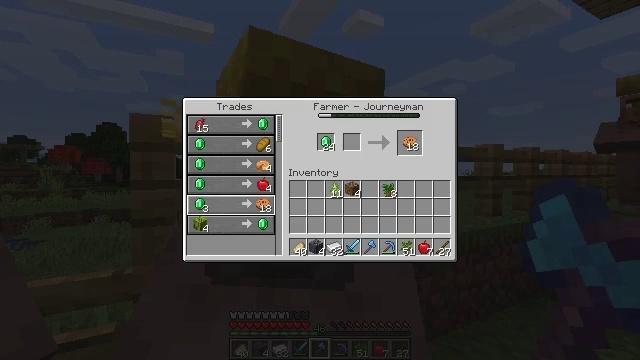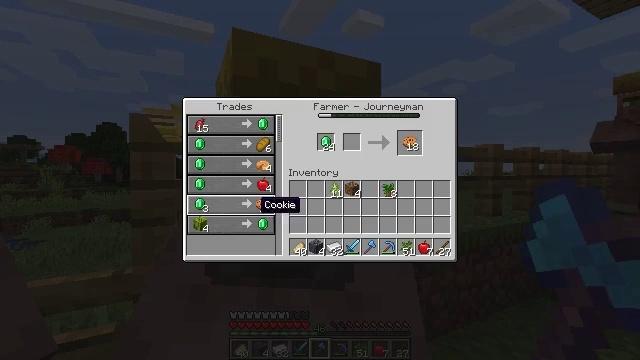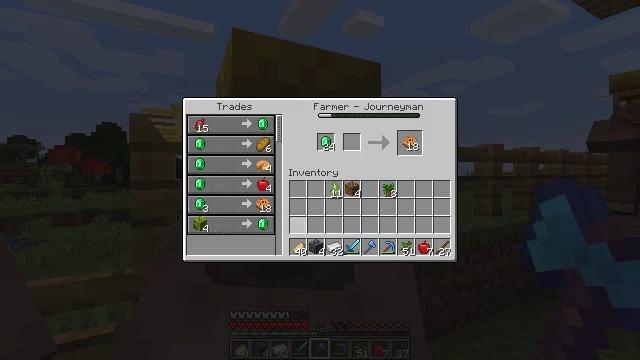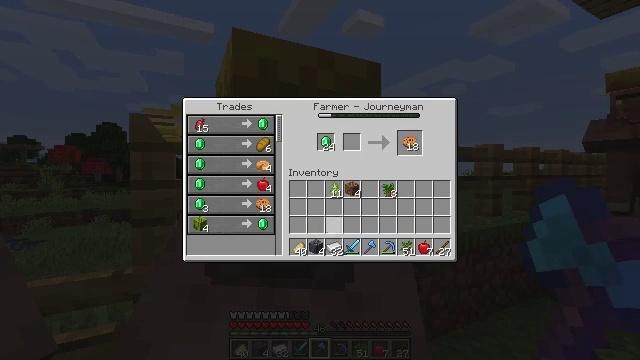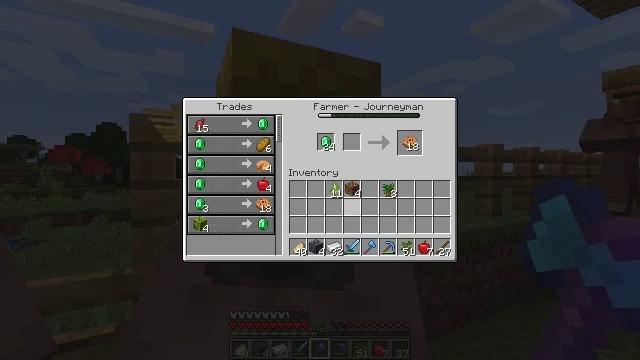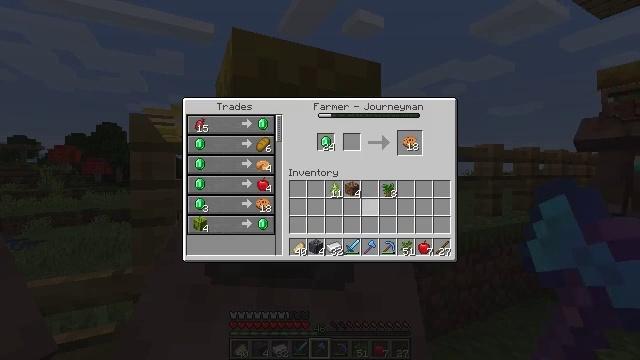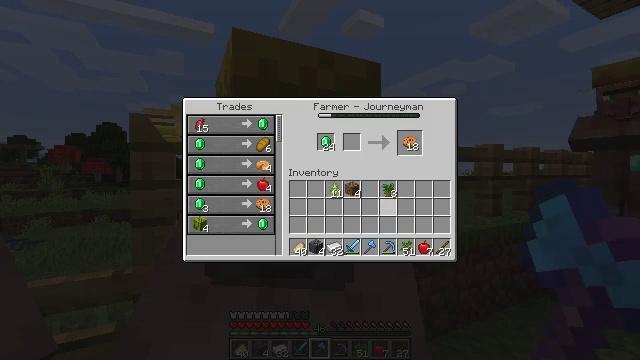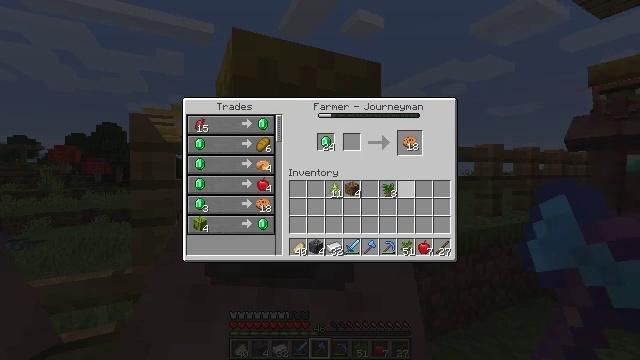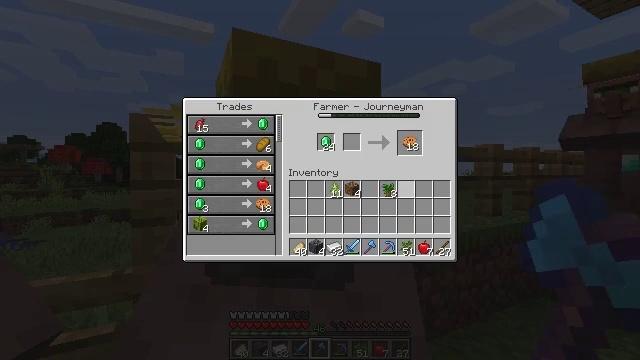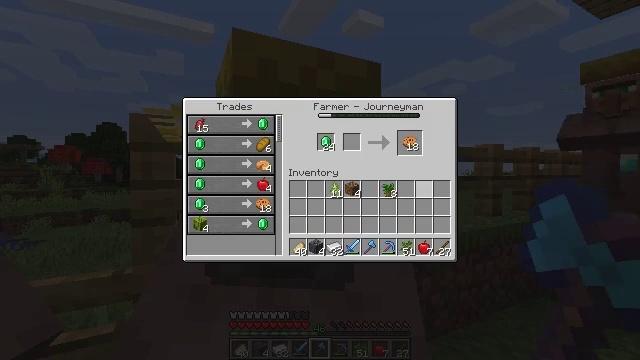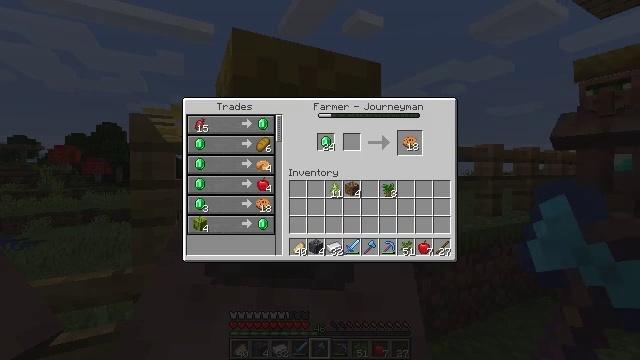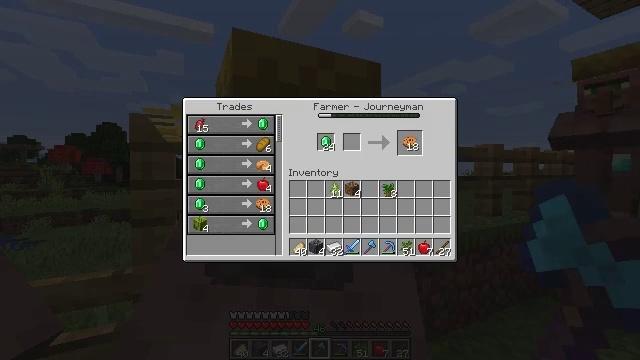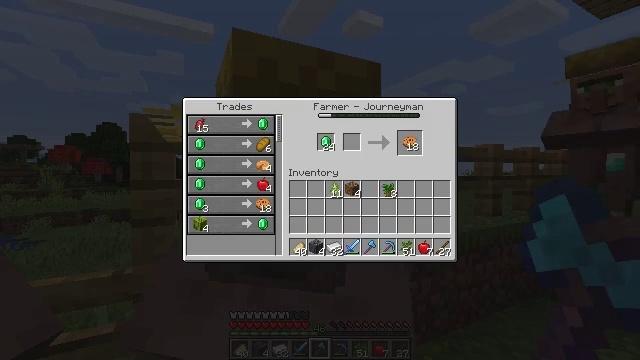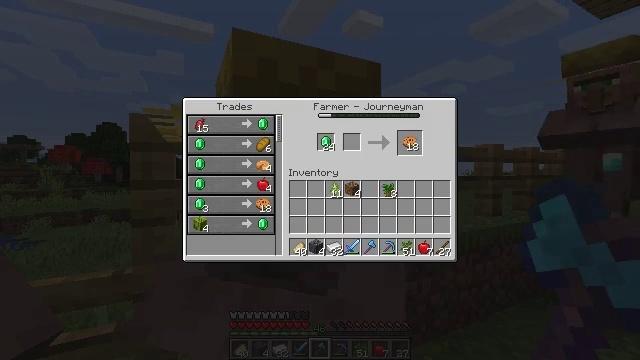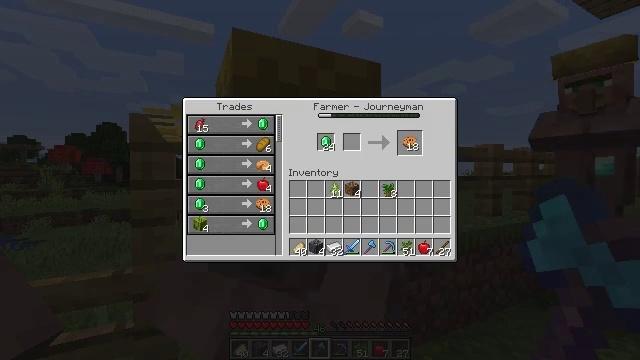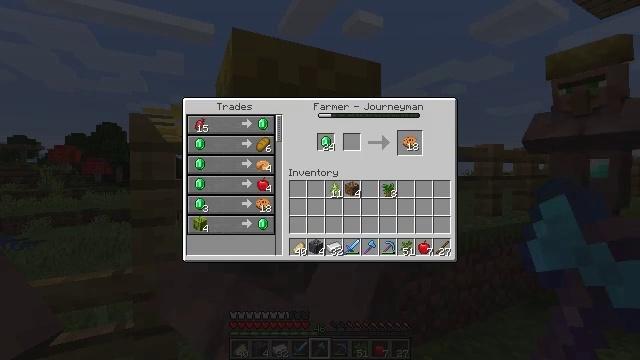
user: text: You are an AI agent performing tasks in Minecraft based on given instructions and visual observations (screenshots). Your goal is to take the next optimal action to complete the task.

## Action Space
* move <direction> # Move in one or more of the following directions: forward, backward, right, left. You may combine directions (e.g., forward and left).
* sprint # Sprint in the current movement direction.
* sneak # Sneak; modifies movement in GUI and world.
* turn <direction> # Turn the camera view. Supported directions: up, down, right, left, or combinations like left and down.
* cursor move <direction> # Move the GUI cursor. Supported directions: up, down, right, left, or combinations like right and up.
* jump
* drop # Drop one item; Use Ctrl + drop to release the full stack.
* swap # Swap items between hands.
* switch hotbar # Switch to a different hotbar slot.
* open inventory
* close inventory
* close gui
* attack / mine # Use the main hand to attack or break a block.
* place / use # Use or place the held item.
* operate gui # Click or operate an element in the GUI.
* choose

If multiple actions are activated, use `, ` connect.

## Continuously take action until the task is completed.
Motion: motion action
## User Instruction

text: Interact with crafting table to craft a cookie.
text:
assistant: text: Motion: sneak, cursor move right
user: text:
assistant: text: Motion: sneak, cursor move right
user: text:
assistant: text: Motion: sneak, cursor move right
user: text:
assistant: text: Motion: sneak, cursor move right
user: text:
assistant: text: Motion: sneak, cursor move right and up
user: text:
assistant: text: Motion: sneak, cursor move right
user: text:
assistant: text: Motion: sneak, cursor move right
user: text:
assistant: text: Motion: sneak, cursor move right
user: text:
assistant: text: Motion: sneak, cursor move right
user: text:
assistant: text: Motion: sneak, cursor move right and up
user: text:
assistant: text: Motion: sneak, cursor move up
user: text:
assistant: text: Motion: sneak
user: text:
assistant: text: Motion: sneak
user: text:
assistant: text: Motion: sneak
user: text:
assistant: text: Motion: sneak, cursor move left
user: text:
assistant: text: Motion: sneak
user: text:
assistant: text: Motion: sneak
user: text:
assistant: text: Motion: sneak
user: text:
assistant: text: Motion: sneak
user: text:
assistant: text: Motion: sneak
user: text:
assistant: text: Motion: sneak
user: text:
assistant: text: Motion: sneak
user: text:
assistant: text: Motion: sneak
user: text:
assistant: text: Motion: sneak
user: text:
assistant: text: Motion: sneak
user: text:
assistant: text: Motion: sneak
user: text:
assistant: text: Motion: sneak
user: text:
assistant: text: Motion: sneak
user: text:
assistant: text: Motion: sneak
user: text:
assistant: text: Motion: sneak